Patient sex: M
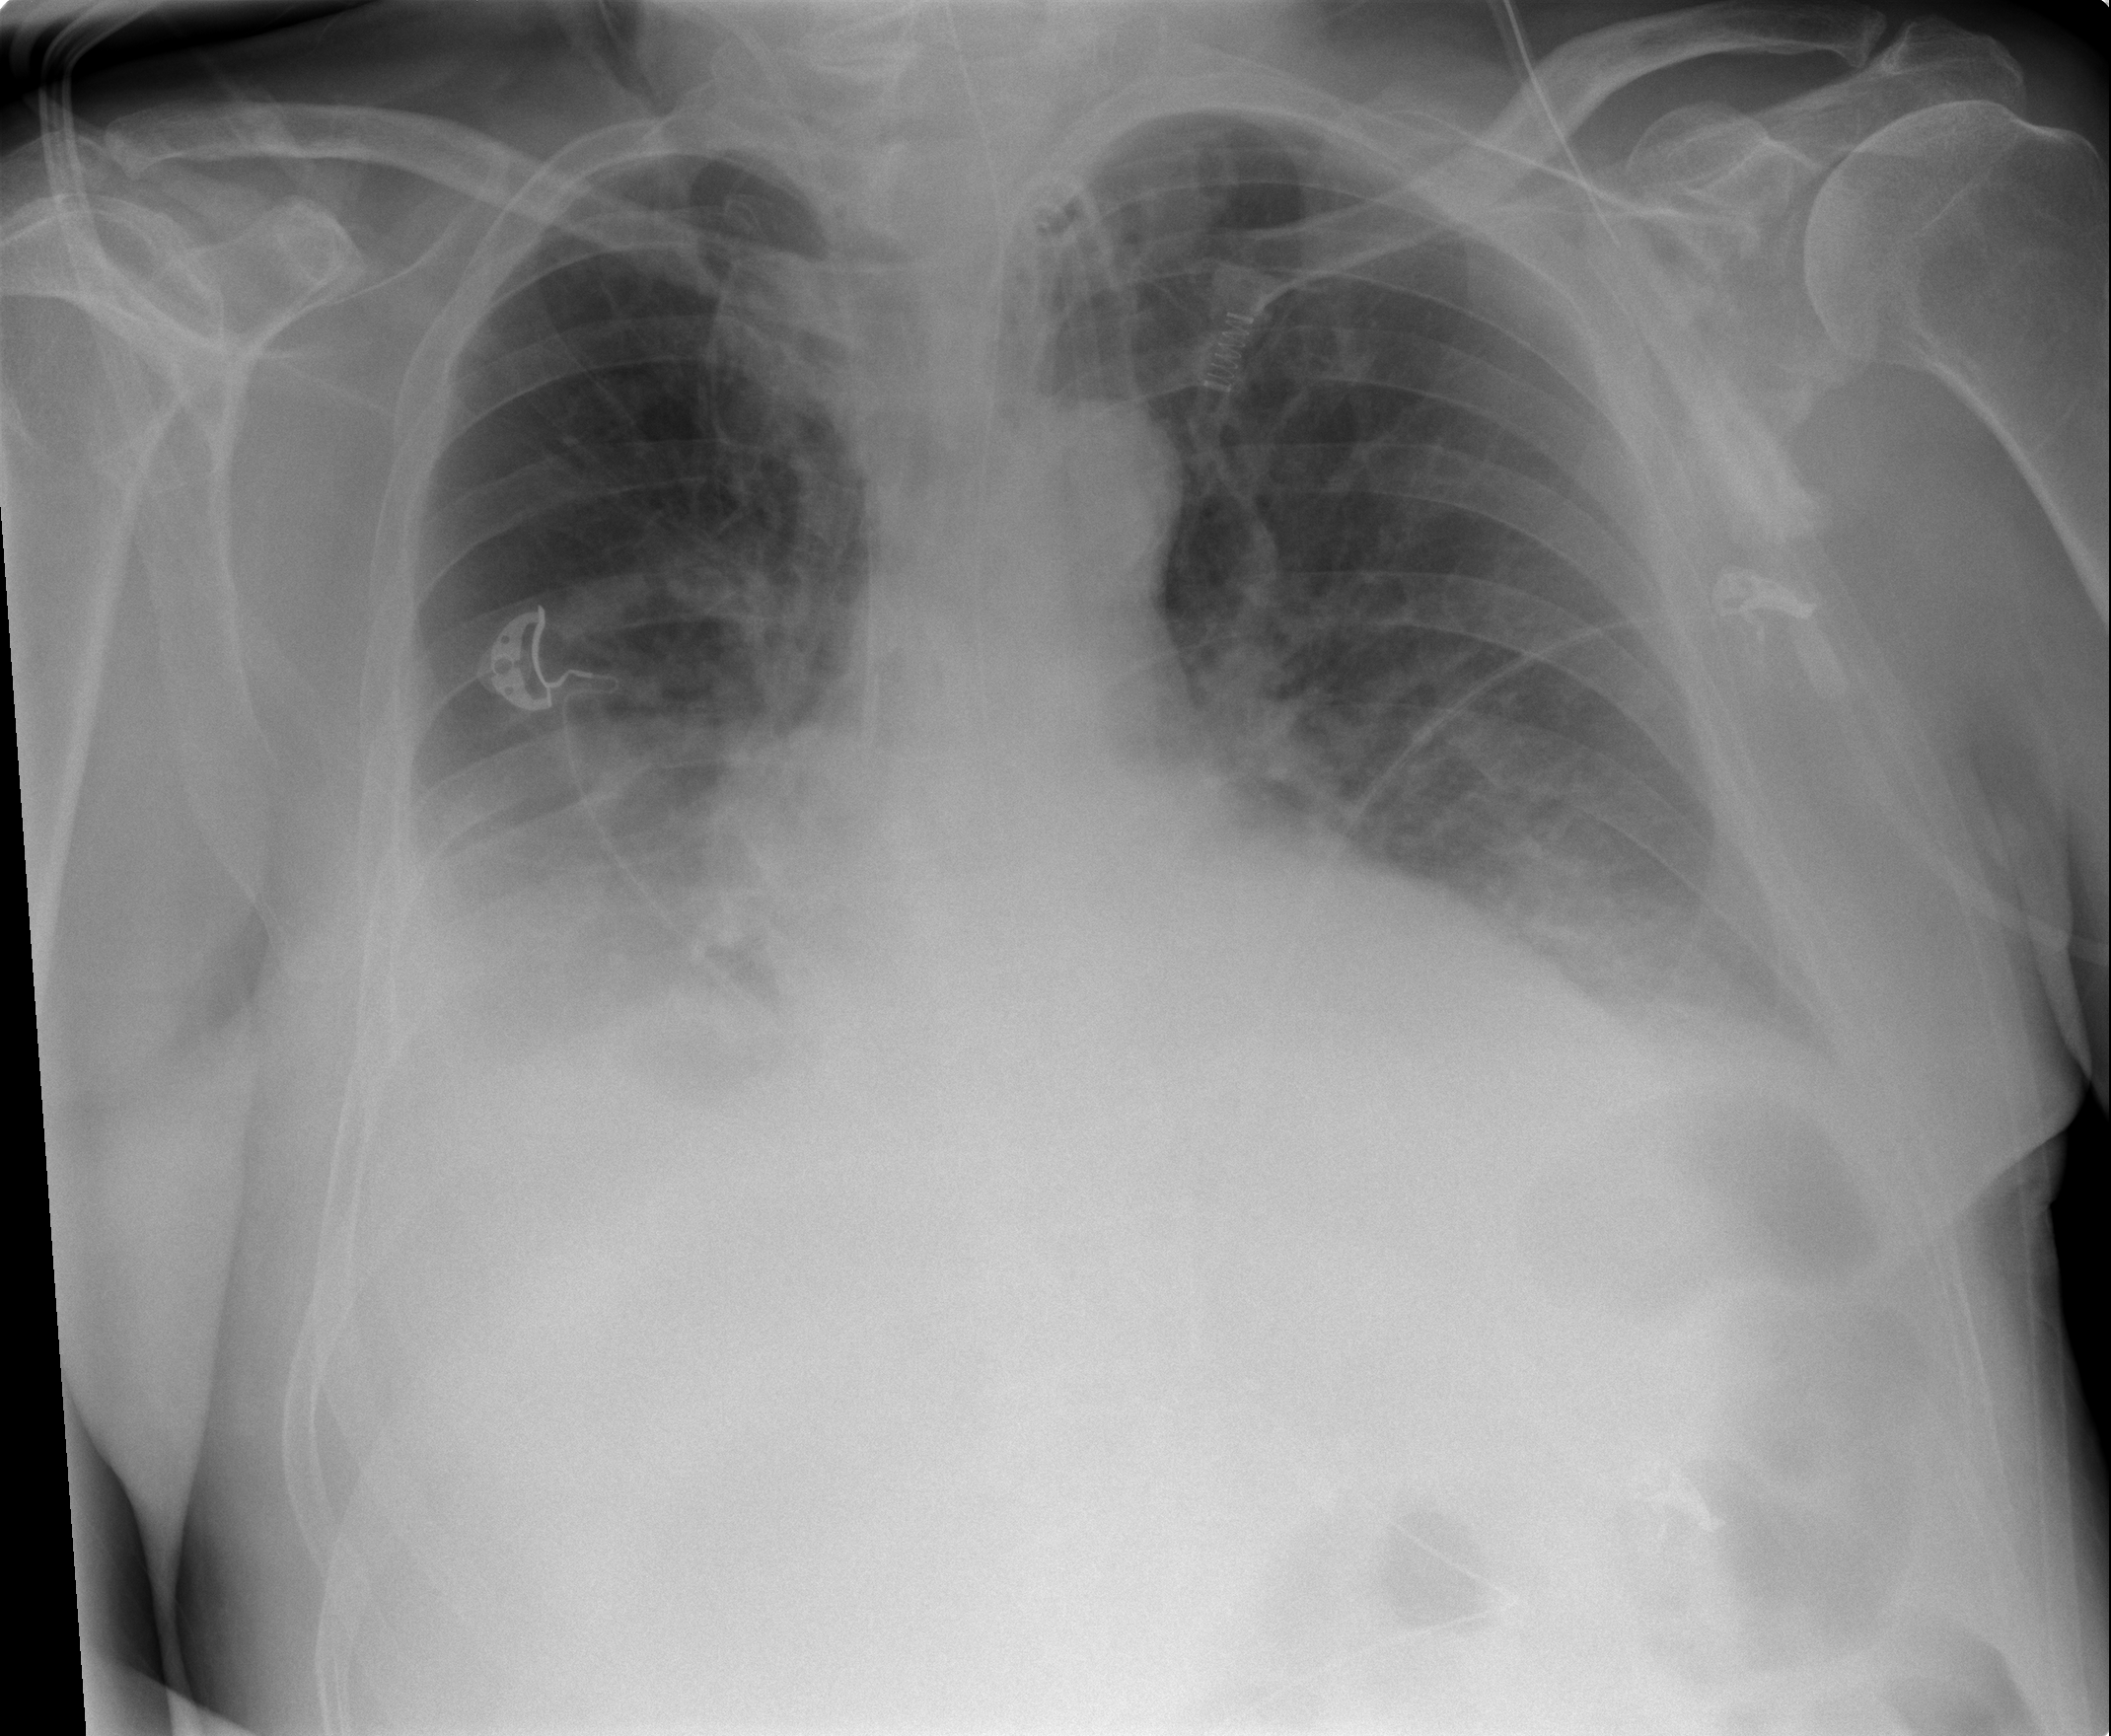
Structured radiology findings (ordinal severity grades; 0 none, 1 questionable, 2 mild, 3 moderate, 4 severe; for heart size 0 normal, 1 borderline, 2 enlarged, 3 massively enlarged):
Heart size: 2
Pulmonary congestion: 1
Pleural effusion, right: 3
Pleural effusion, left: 1
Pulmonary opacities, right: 0
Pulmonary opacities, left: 0
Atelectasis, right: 2
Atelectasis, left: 2